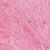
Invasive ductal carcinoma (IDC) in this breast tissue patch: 0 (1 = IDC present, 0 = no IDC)